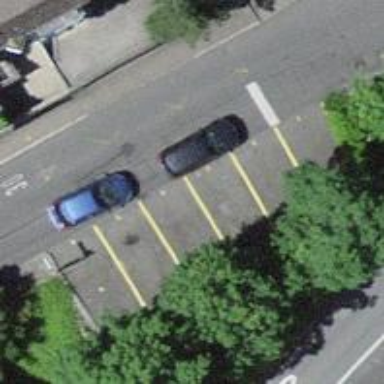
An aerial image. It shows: Bus stop with platform for public transport.